Question: I'm pretty new to macOS and swift development and I have been watching a few tutorials to figure this out. I also watched a udemy course that worked on 18 macOS projects which got me nowhere
All I want to do is a macOS menu bar app that will add a cursor highlight that should look something like:

I could get the cursor changed to an image doing the following
'''
import SpriteKit
class CursorView: SKView {
override func resetCursorRects() {
if let targetImage = NSImage(named: "cursor") {
let cursor = NSCursor(image: targetImage,
hotSpot: CGPoint(x: targetImage.size.width / 2,
y: targetImage.size.height / 2))
addCursorRect(frame, cursor: cursor)
}
}
}
'''
Three things wrong with this:
1. SKView is a class from SpriteKit and I don't think I should use that for my use-case
2. This calls the addCursorRect that add the changes to a window frame (I need to all the time regardless of the frame)
3. I can't have 100's of images for each style I would set in the future for the highlight color, size, or opacity
So, I'm here trying to understand how I can do this for a menu bar app that should be available on all screens and achieve a highlight as should in the above picture
Not sure if this matters but I'm using 'storyboard' and don't mind switching to 'SwiftUI'
I could really use some help from the community on this. Thank you
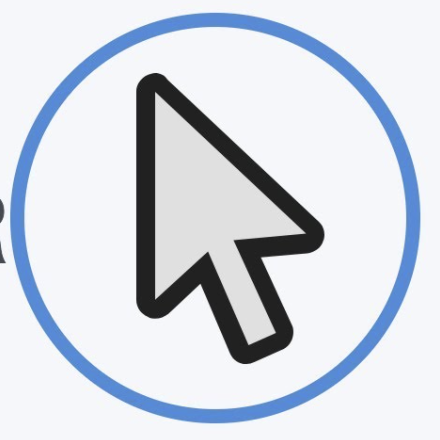
Answer: You can annotate the system mouse by drawing something around it. This can be done by
- -
Here is a simple example application
'''
import SwiftUI
@main
class AppDelegate: NSObject, NSApplicationDelegate {
var mouseTap: CFMachPort?
private var window: NSWindow = {
// Create the SwiftUI view that provides the window contents.
let contentView = Circle()
.stroke(lineWidth: 2)
.foregroundColor(.blue)
.frame(width: 30, height: 30)
.padding(2)
// Create the window and set the content view.
let window = NSWindow(
contentRect: NSRect(x: 0, y: 0, width: 34, height: 34),
styleMask: [.borderless],
backing: .buffered,
defer: false
)
window.contentView = NSHostingView(rootView: contentView)
window.backgroundColor = .clear
window.level = NSWindow.Level.statusBar
window.makeKeyAndOrderFront(nil)
return window
}()
func applicationDidFinishLaunching(_ aNotification: Notification) {
if let tap = createMouseTap() {
if CGEvent.tapIsEnabled(tap: tap) {
let runLoopSource = CFMachPortCreateRunLoopSource(kCFAllocatorDefault, tap, 0)
CFRunLoopAddSource(CFRunLoopGetCurrent(), runLoopSource, CFRunLoopMode.commonModes)
mouseTap = tap
} else {
print("tap not enabled")
mouseTap = nil
}
} else {
print("tap not enabled")
}
}
func createMouseTap() -> CFMachPort? {
withUnsafeMutableBytes(of: &window) { pointer in
CGEvent.tapCreate(
tap: .cgSessionEventTap,
place: .headInsertEventTap,
options: CGEventTapOptions.listenOnly,
eventsOfInterest: (1 << CGEventType.mouseMoved.rawValue | 1 << CGEventType.leftMouseDragged.rawValue),
callback: mouseMoved,
userInfo: pointer.baseAddress
)
}
}
}
func mouseMoved(proxy: CGEventTapProxy, type: CGEventType, event: CGEvent, context: UnsafeMutableRawPointer?) -> Unmanaged<CGEvent>? {
let window = context!.assumingMemoryBound(to: NSWindow.self).pointee
// using CGPoint+SIMD extension from https://gist.github.com/Dev1an/7973cee9d960479b35b705f88b7f38c4
window.setFrameOrigin(event.unflippedLocation - 17)
return nil
}
'''
## Drawback
Note that this implementation does require the user to allow the keyboard input option in "Universal Access" in "System Preferences".